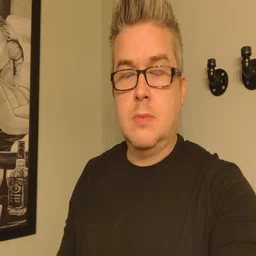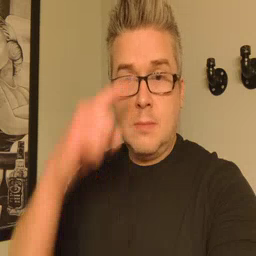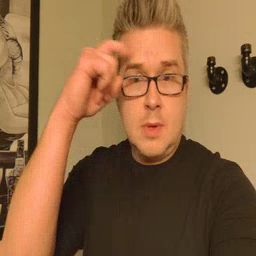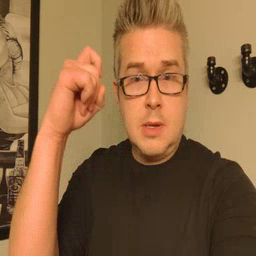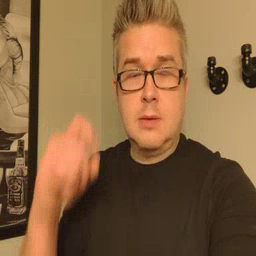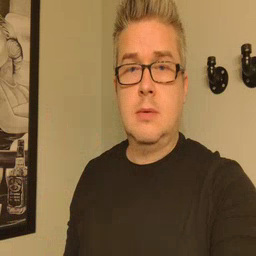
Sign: because